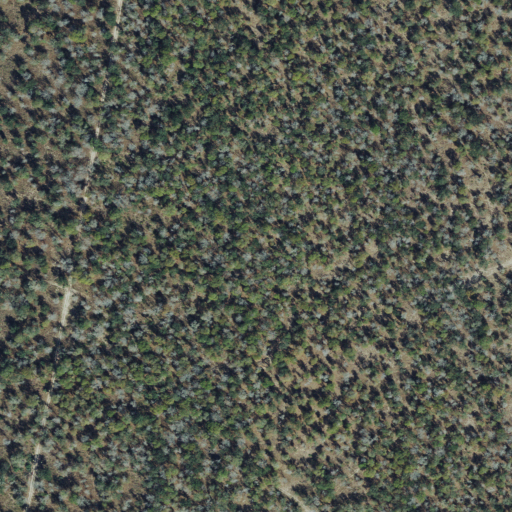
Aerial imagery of mountain in Texas named Capote Hills containing deciduous forest and shrub